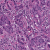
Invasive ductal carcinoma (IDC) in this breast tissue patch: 1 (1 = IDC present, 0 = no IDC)